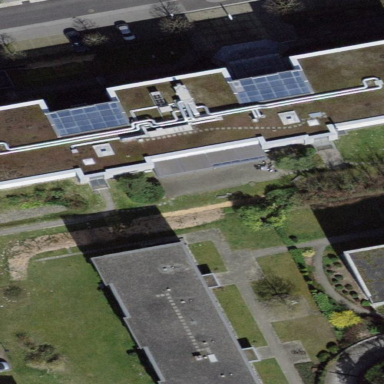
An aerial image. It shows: Building.